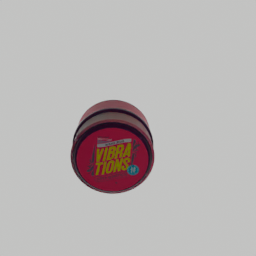
Label: tools